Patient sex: M
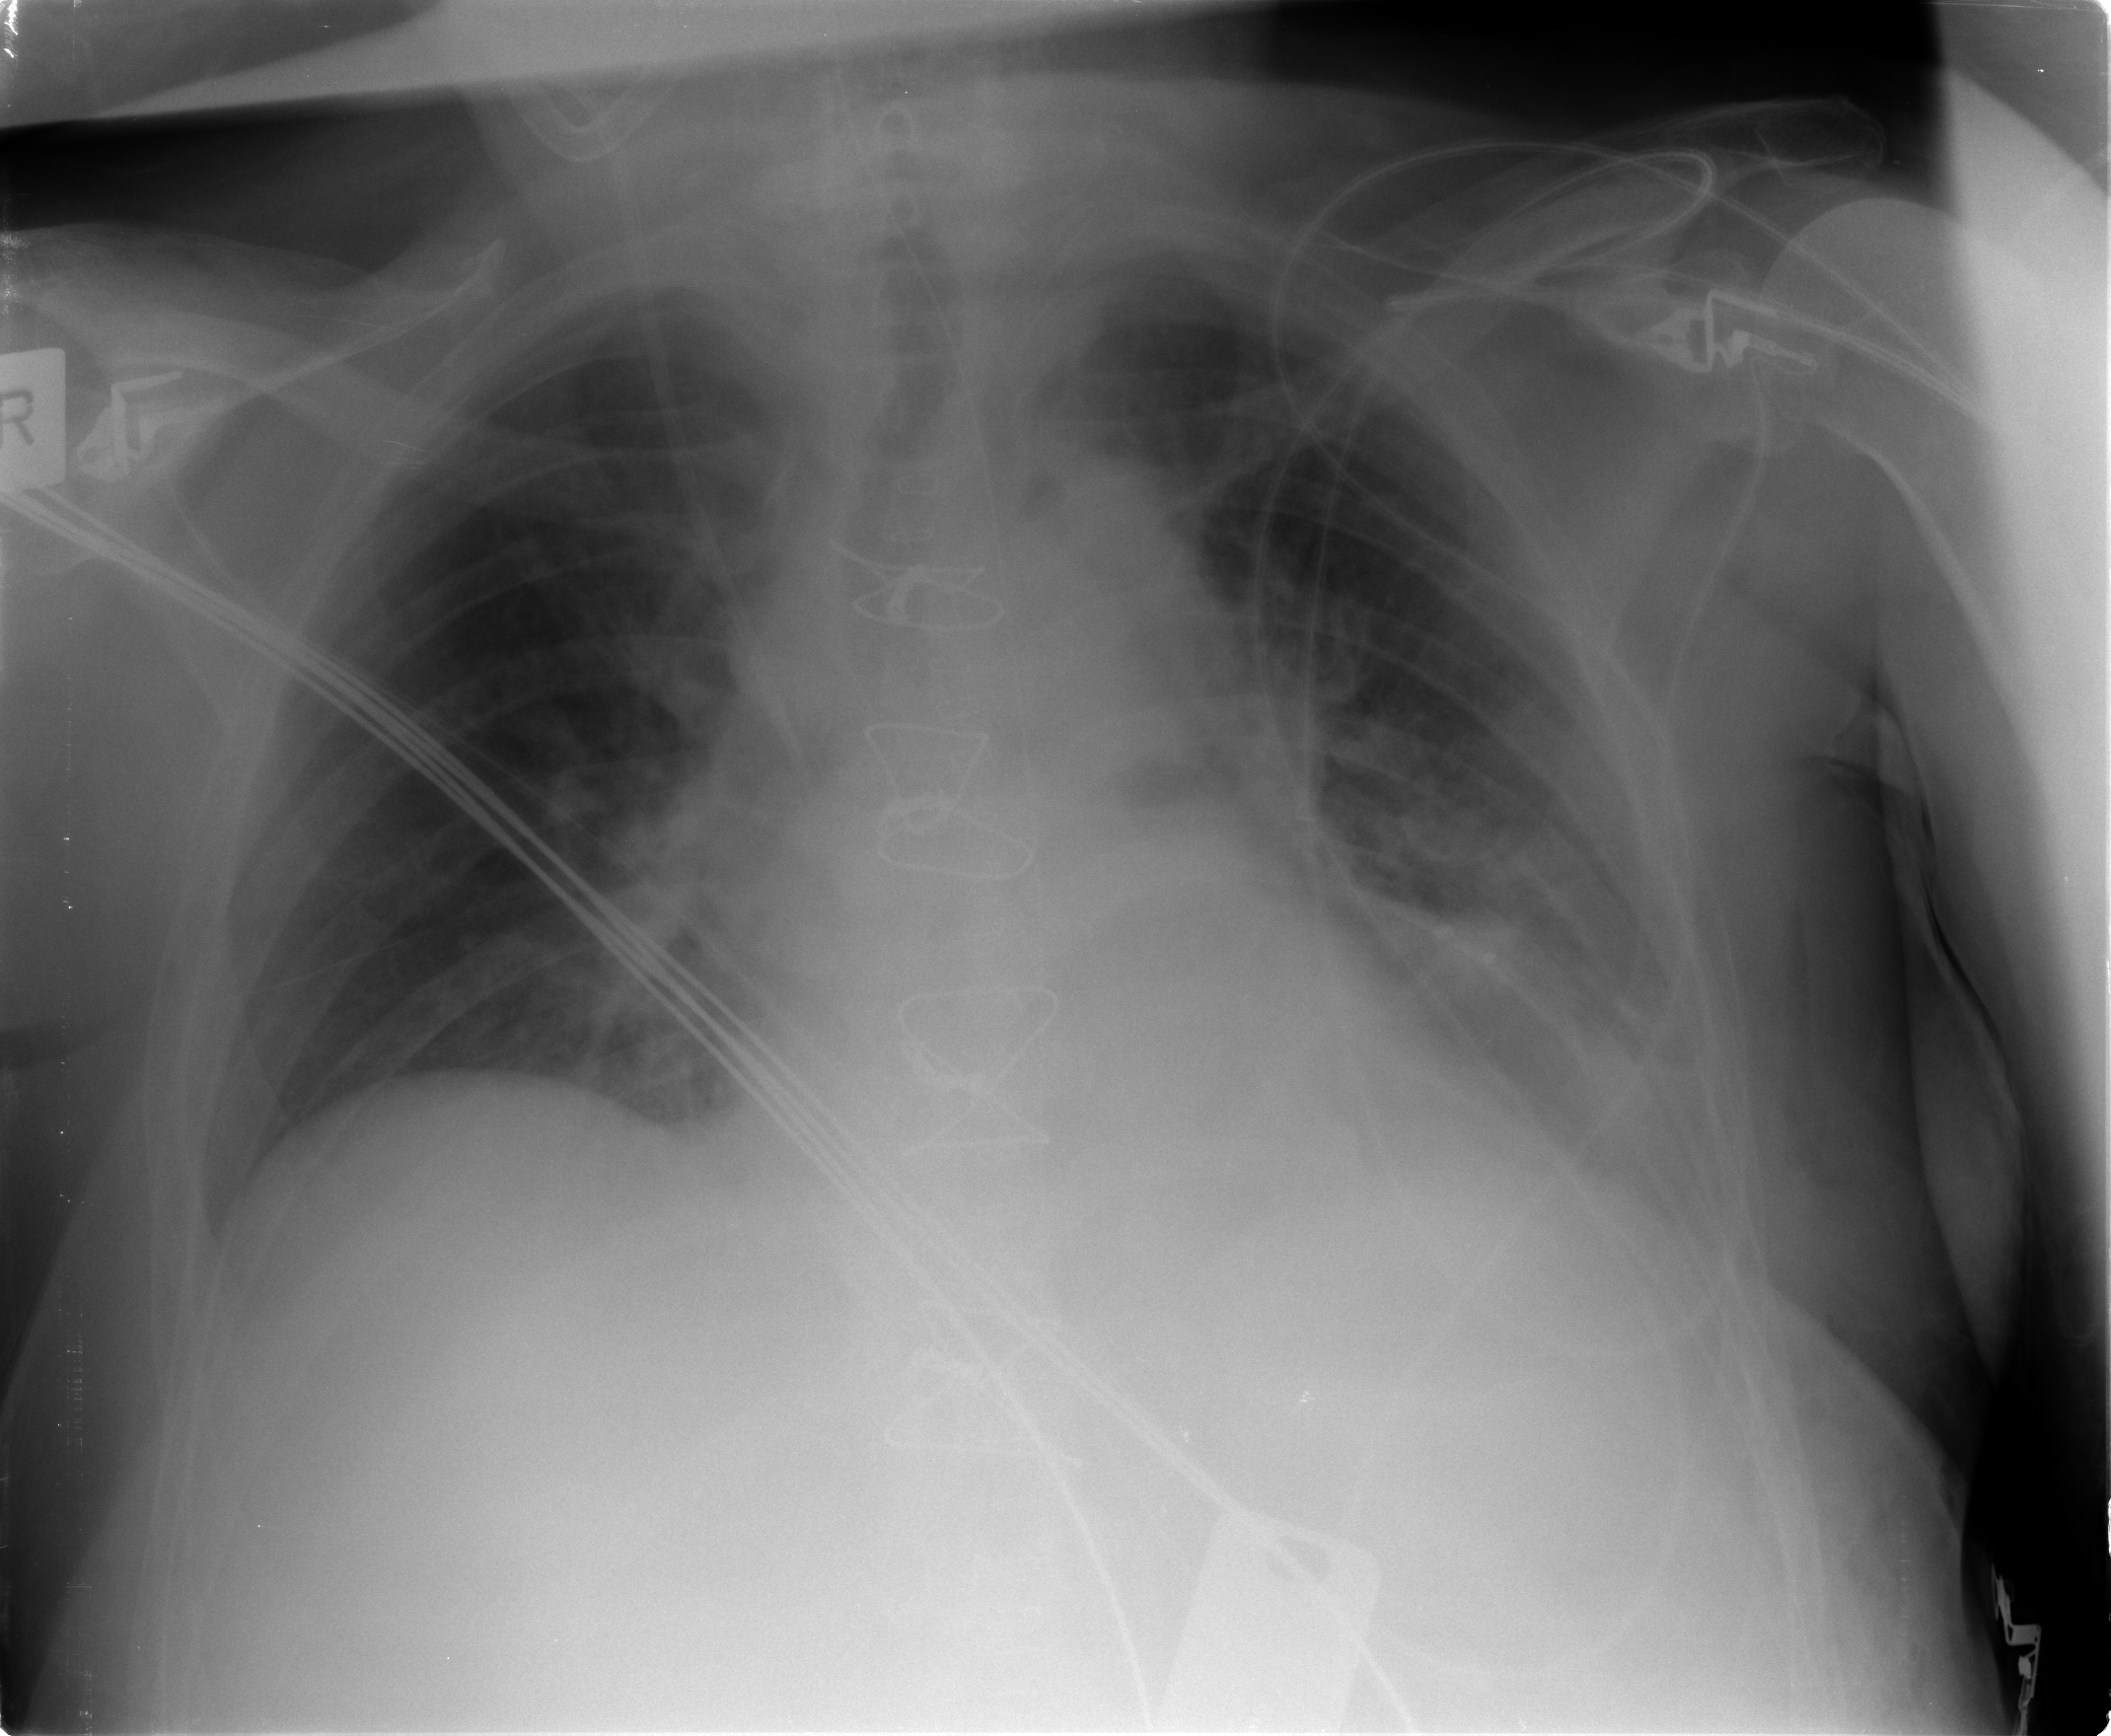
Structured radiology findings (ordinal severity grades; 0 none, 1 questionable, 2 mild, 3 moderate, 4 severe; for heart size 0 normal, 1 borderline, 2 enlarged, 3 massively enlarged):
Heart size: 2
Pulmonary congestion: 1
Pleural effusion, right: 0
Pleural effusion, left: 2
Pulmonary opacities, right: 0
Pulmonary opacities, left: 0
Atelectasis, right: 0
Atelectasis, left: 2